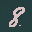
Label: 8